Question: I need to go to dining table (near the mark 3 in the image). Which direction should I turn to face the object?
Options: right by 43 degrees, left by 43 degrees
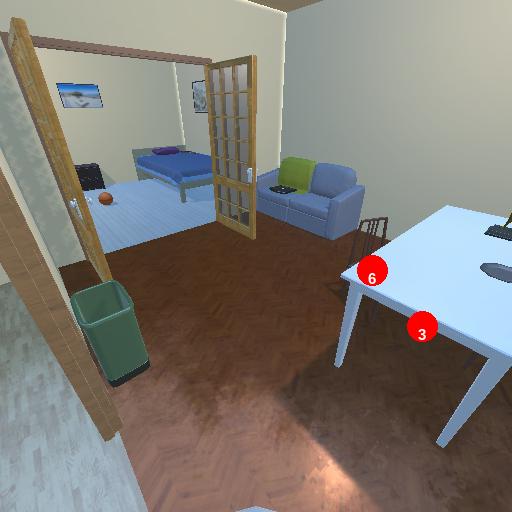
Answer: right by 43 degrees